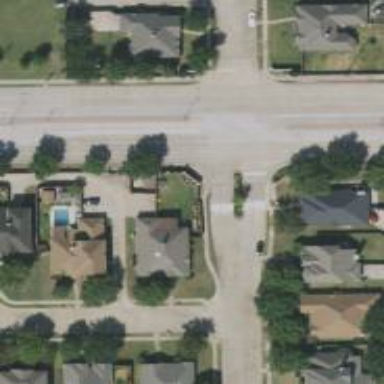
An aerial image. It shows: Secondary road with separate sidewalks.